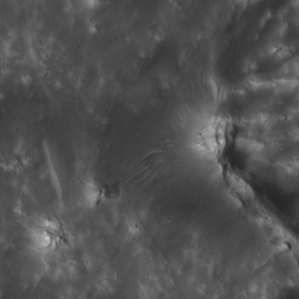
Label: non_frost